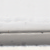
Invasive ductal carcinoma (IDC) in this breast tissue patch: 0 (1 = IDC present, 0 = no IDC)